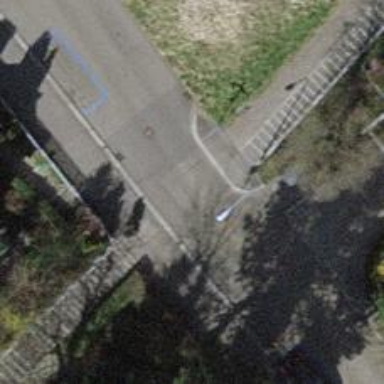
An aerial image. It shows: Unmarked crossing on the road with traffic calming choker.